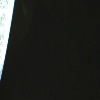
Label: space